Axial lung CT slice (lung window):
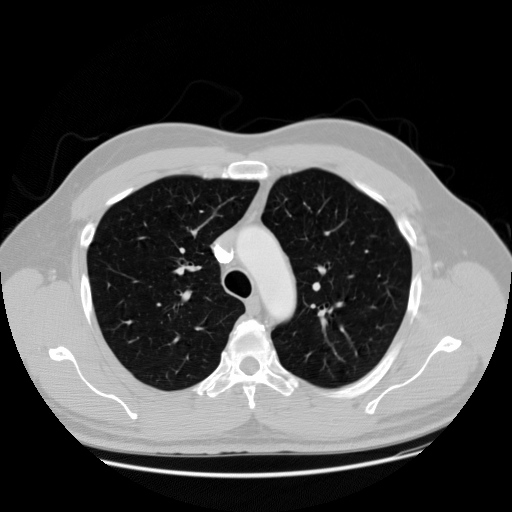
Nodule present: no